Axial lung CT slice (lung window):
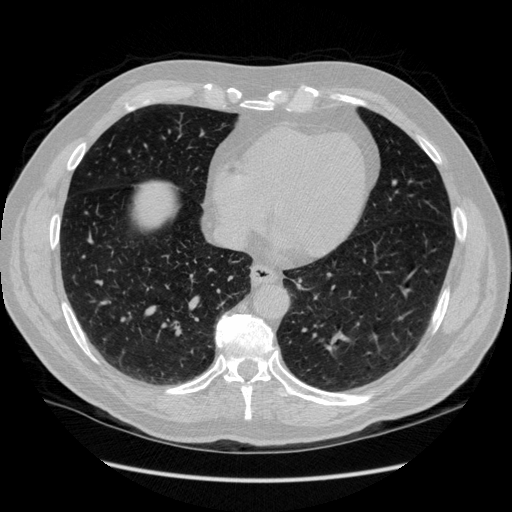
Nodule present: no